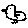
Label: bird